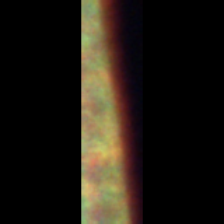
Taxon: Unknown_full_image
Group: Unknown